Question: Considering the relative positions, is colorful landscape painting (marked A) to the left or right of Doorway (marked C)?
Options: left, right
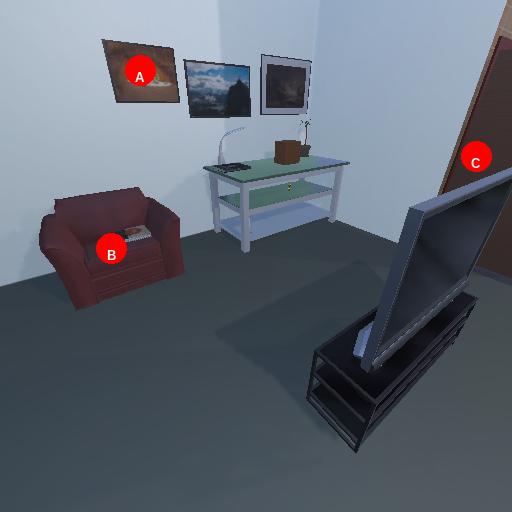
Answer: left